Aerial crown-view tile of a tropical tree (Barro Colorado Island, Panama), acquired 20240716:
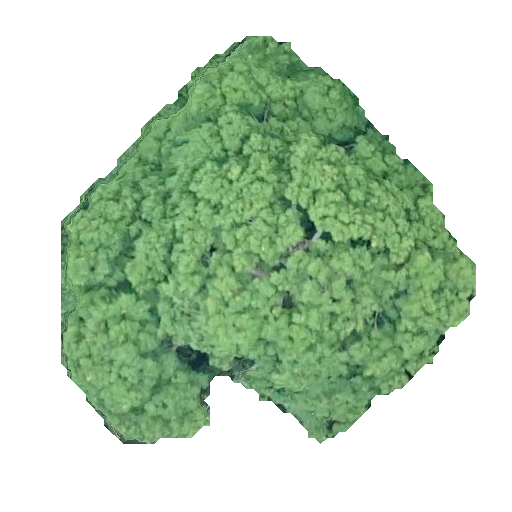
Species: Handroanthus guayacan
GBIF accepted scientific name: Handroanthus guayacan
Crown area: 179.906 m²